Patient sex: F
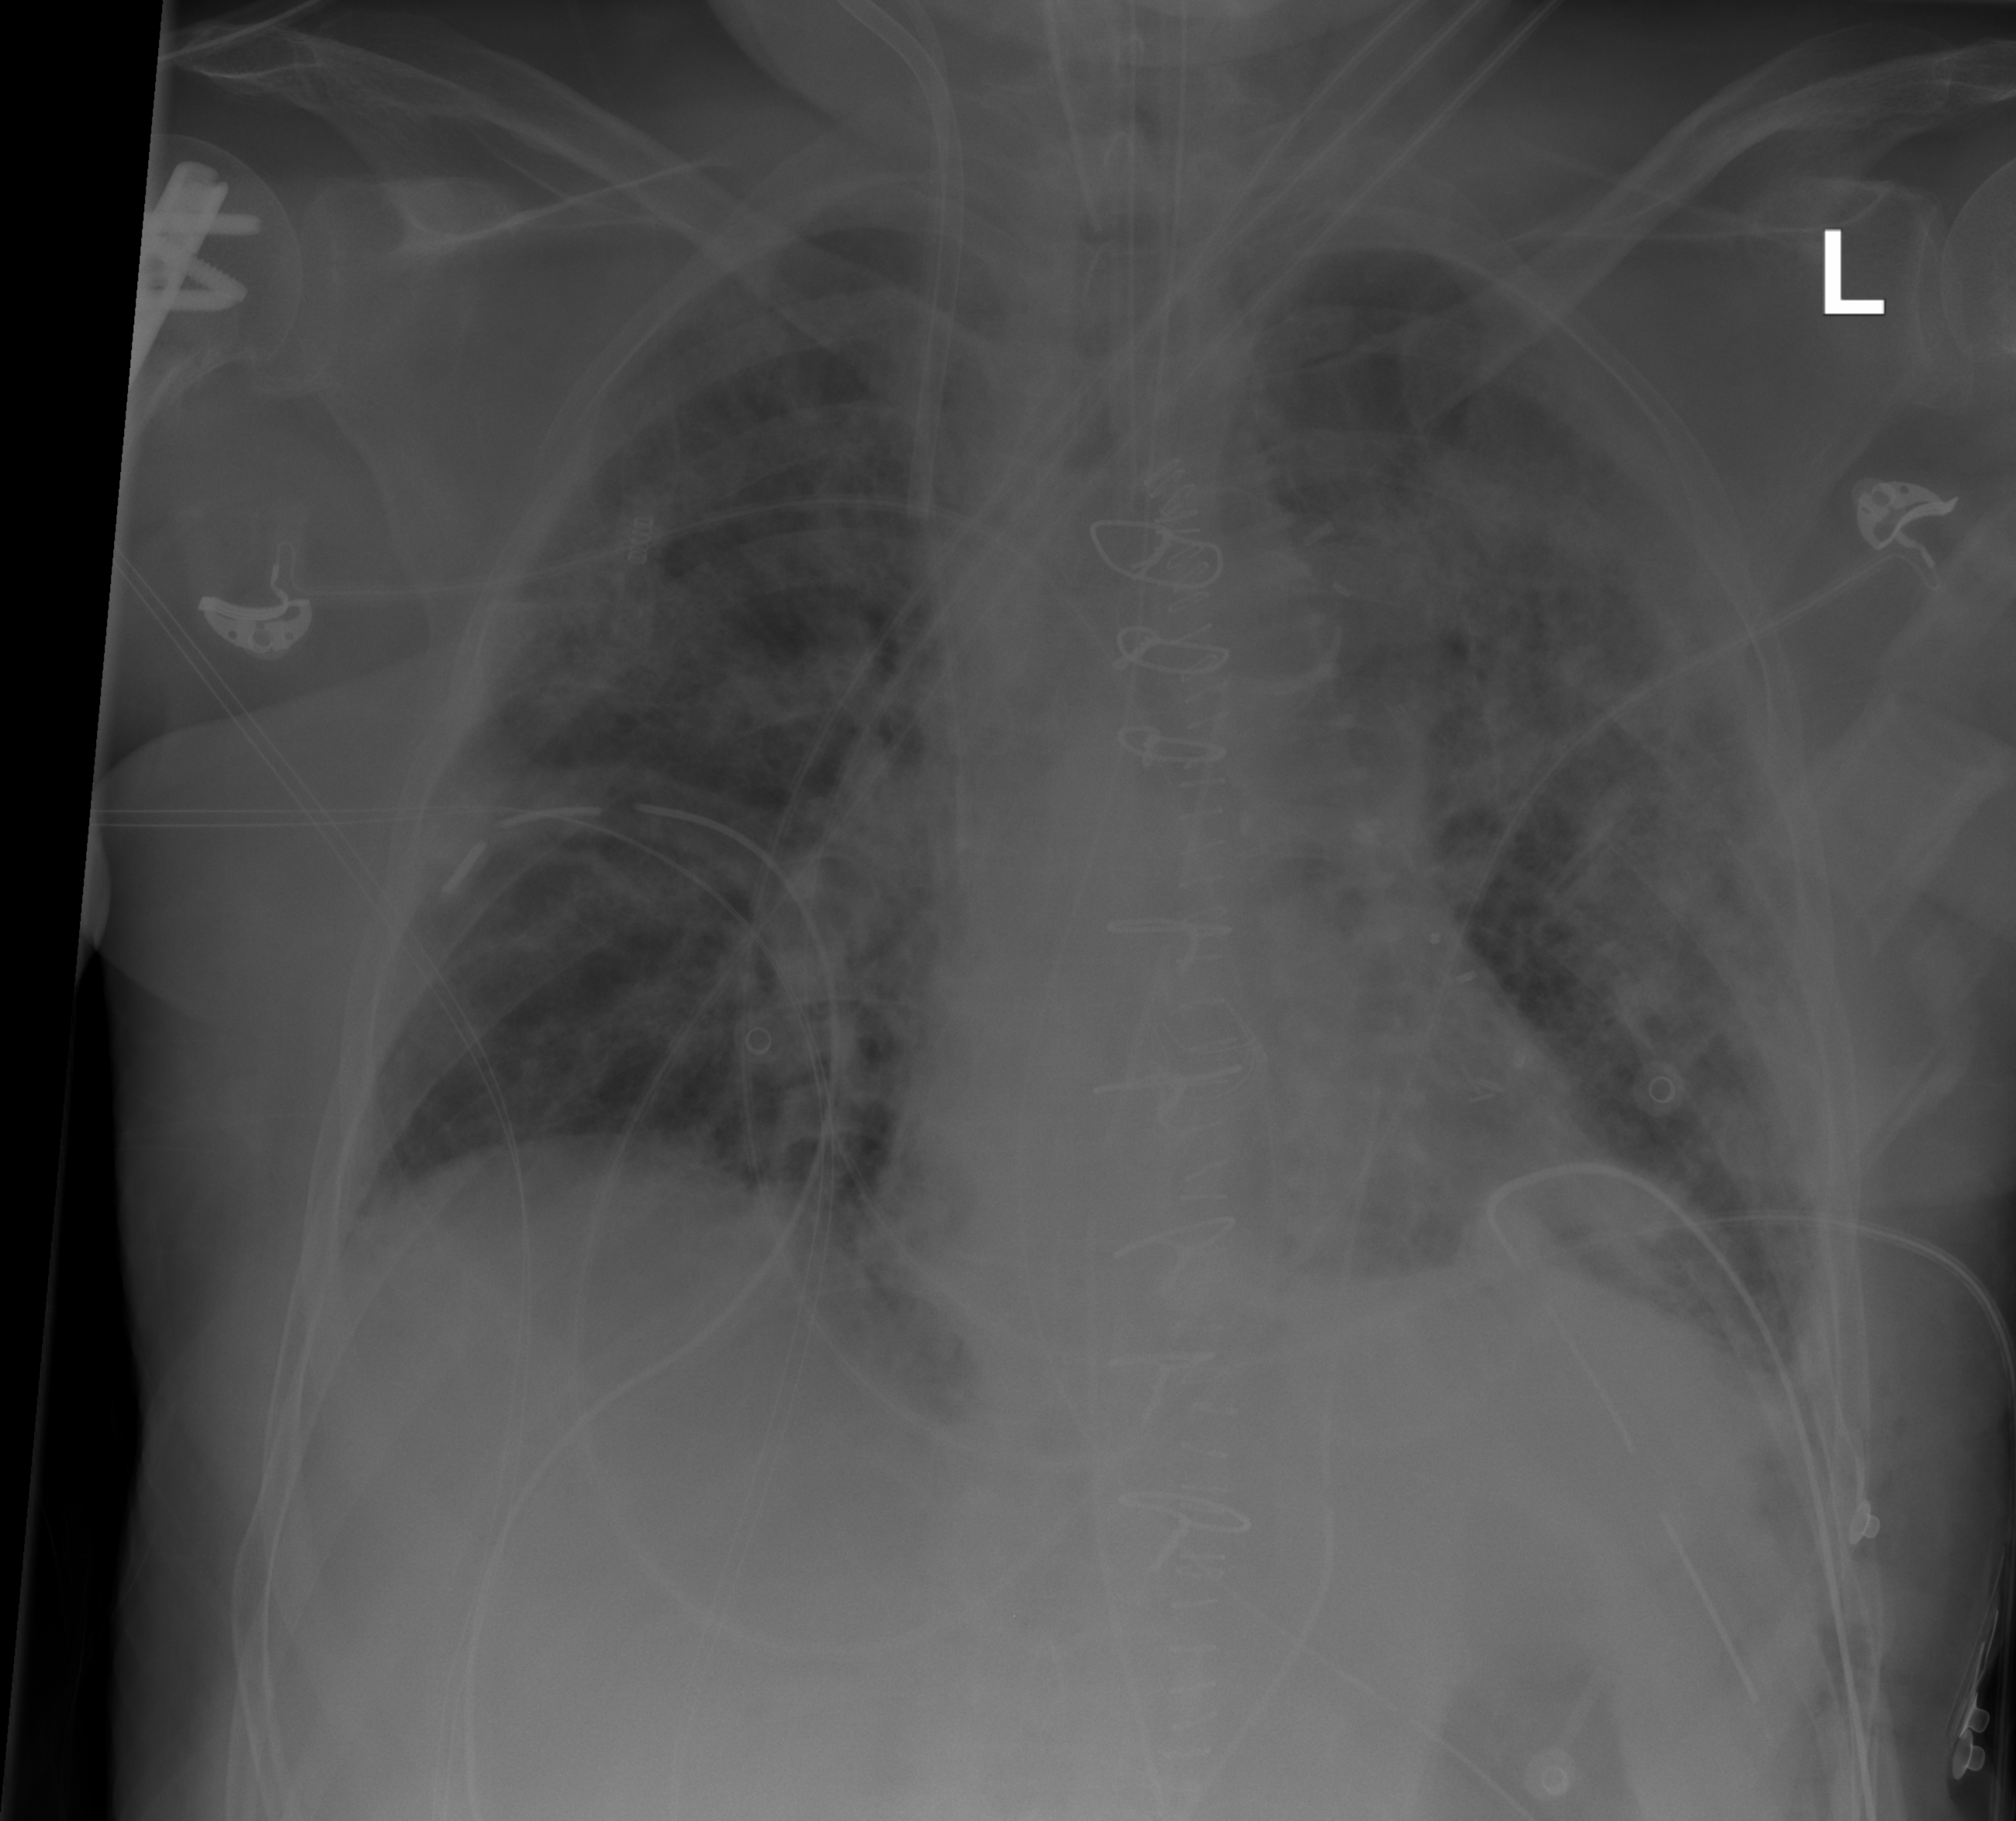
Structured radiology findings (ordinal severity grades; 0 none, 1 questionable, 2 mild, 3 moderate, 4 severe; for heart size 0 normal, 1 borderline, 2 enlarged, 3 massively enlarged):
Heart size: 0
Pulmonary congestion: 0
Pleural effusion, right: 0
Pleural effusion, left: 1
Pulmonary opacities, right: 0
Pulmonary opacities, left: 0
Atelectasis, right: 0
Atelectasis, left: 2